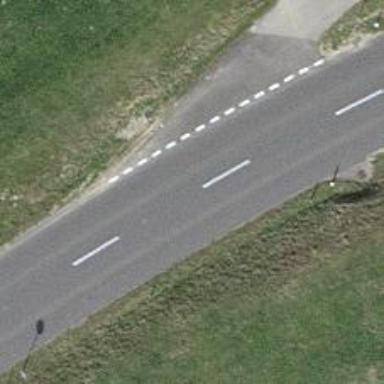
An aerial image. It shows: Tertiary road.